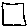
Label: square